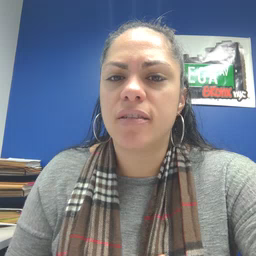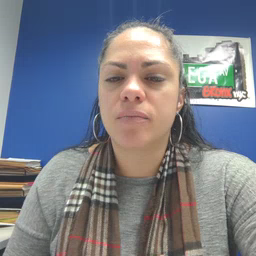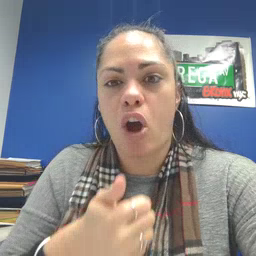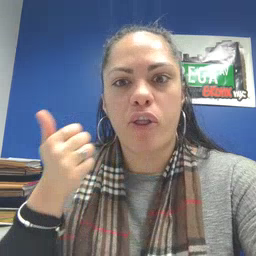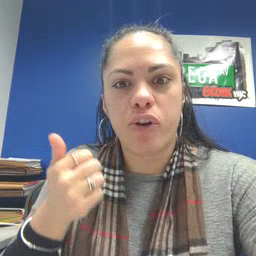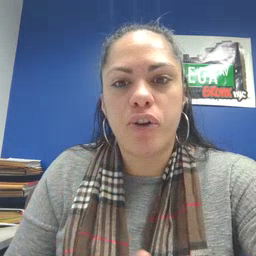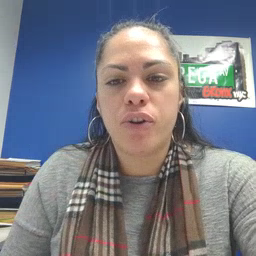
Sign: another